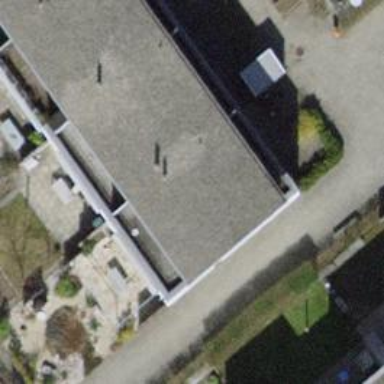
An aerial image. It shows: Flat-roofed building.